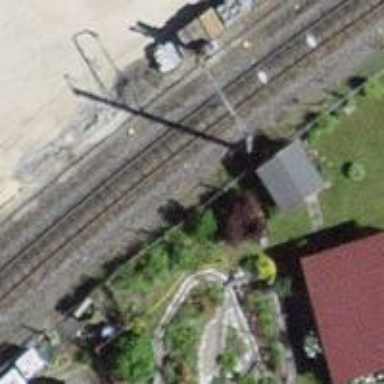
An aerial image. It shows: Narrow-gauge railway with single track. The railway is electrified with contact line.